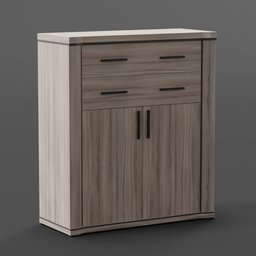
Label: furniture